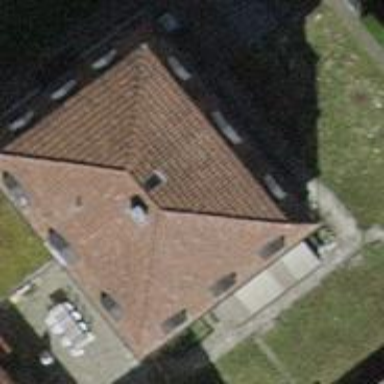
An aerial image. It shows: Picturesque apartment building with mansard tile roof.